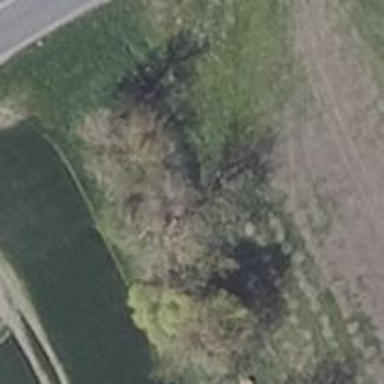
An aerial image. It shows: Row of deciduous broadleaved trees.